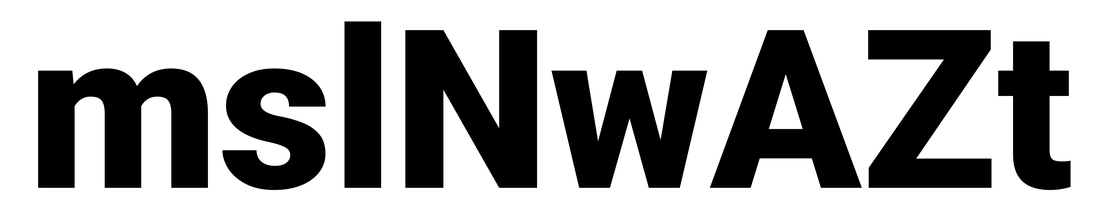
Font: Roboto_Black